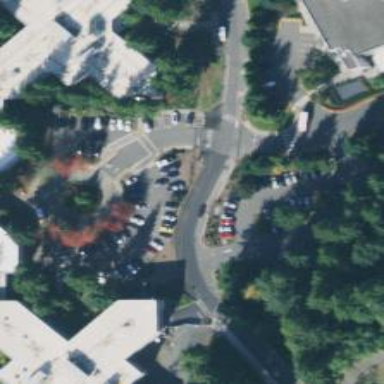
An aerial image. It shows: Driveway for service vehicles.